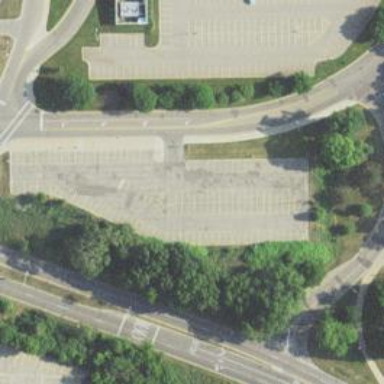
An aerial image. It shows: Parking area with surface.